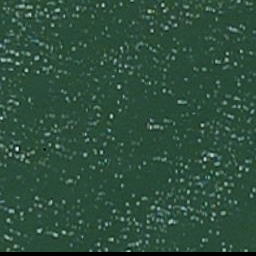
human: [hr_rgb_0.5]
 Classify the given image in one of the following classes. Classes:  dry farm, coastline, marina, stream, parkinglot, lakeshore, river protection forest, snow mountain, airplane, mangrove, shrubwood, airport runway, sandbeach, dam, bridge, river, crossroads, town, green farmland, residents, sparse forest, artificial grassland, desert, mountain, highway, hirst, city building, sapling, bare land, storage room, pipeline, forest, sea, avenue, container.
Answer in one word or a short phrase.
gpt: sea